Question: I wanted to remove the special characters like '! @ # $ % ^ * _ = + | \ } { [ ] : ; < > ? /' in a string field.
I used the "Replace in String" step and enabled the use RegEx. However, I do not know the right syntax that I will put in "Search" to remove all these characters from the string. If I only put one character in the "Search" it was removed from the string. How can I remove all of these??
This is the picture of how I did it:

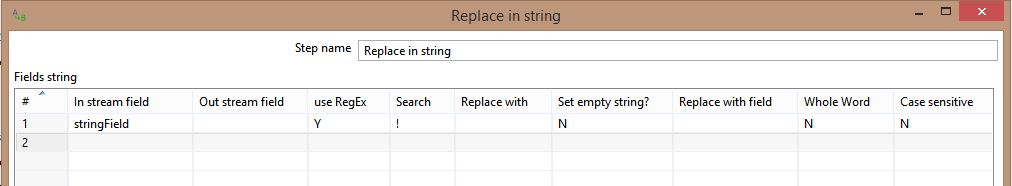
Answer: As per <URL>, the regex flavor is Java. You may use
'''
\p{Punct}
'''
See the <URL>:
> '\p{Punct}' Punctuation: One of '!"#$%&'()*+,-./:;<=>?@[]^_'{|}~'